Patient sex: F
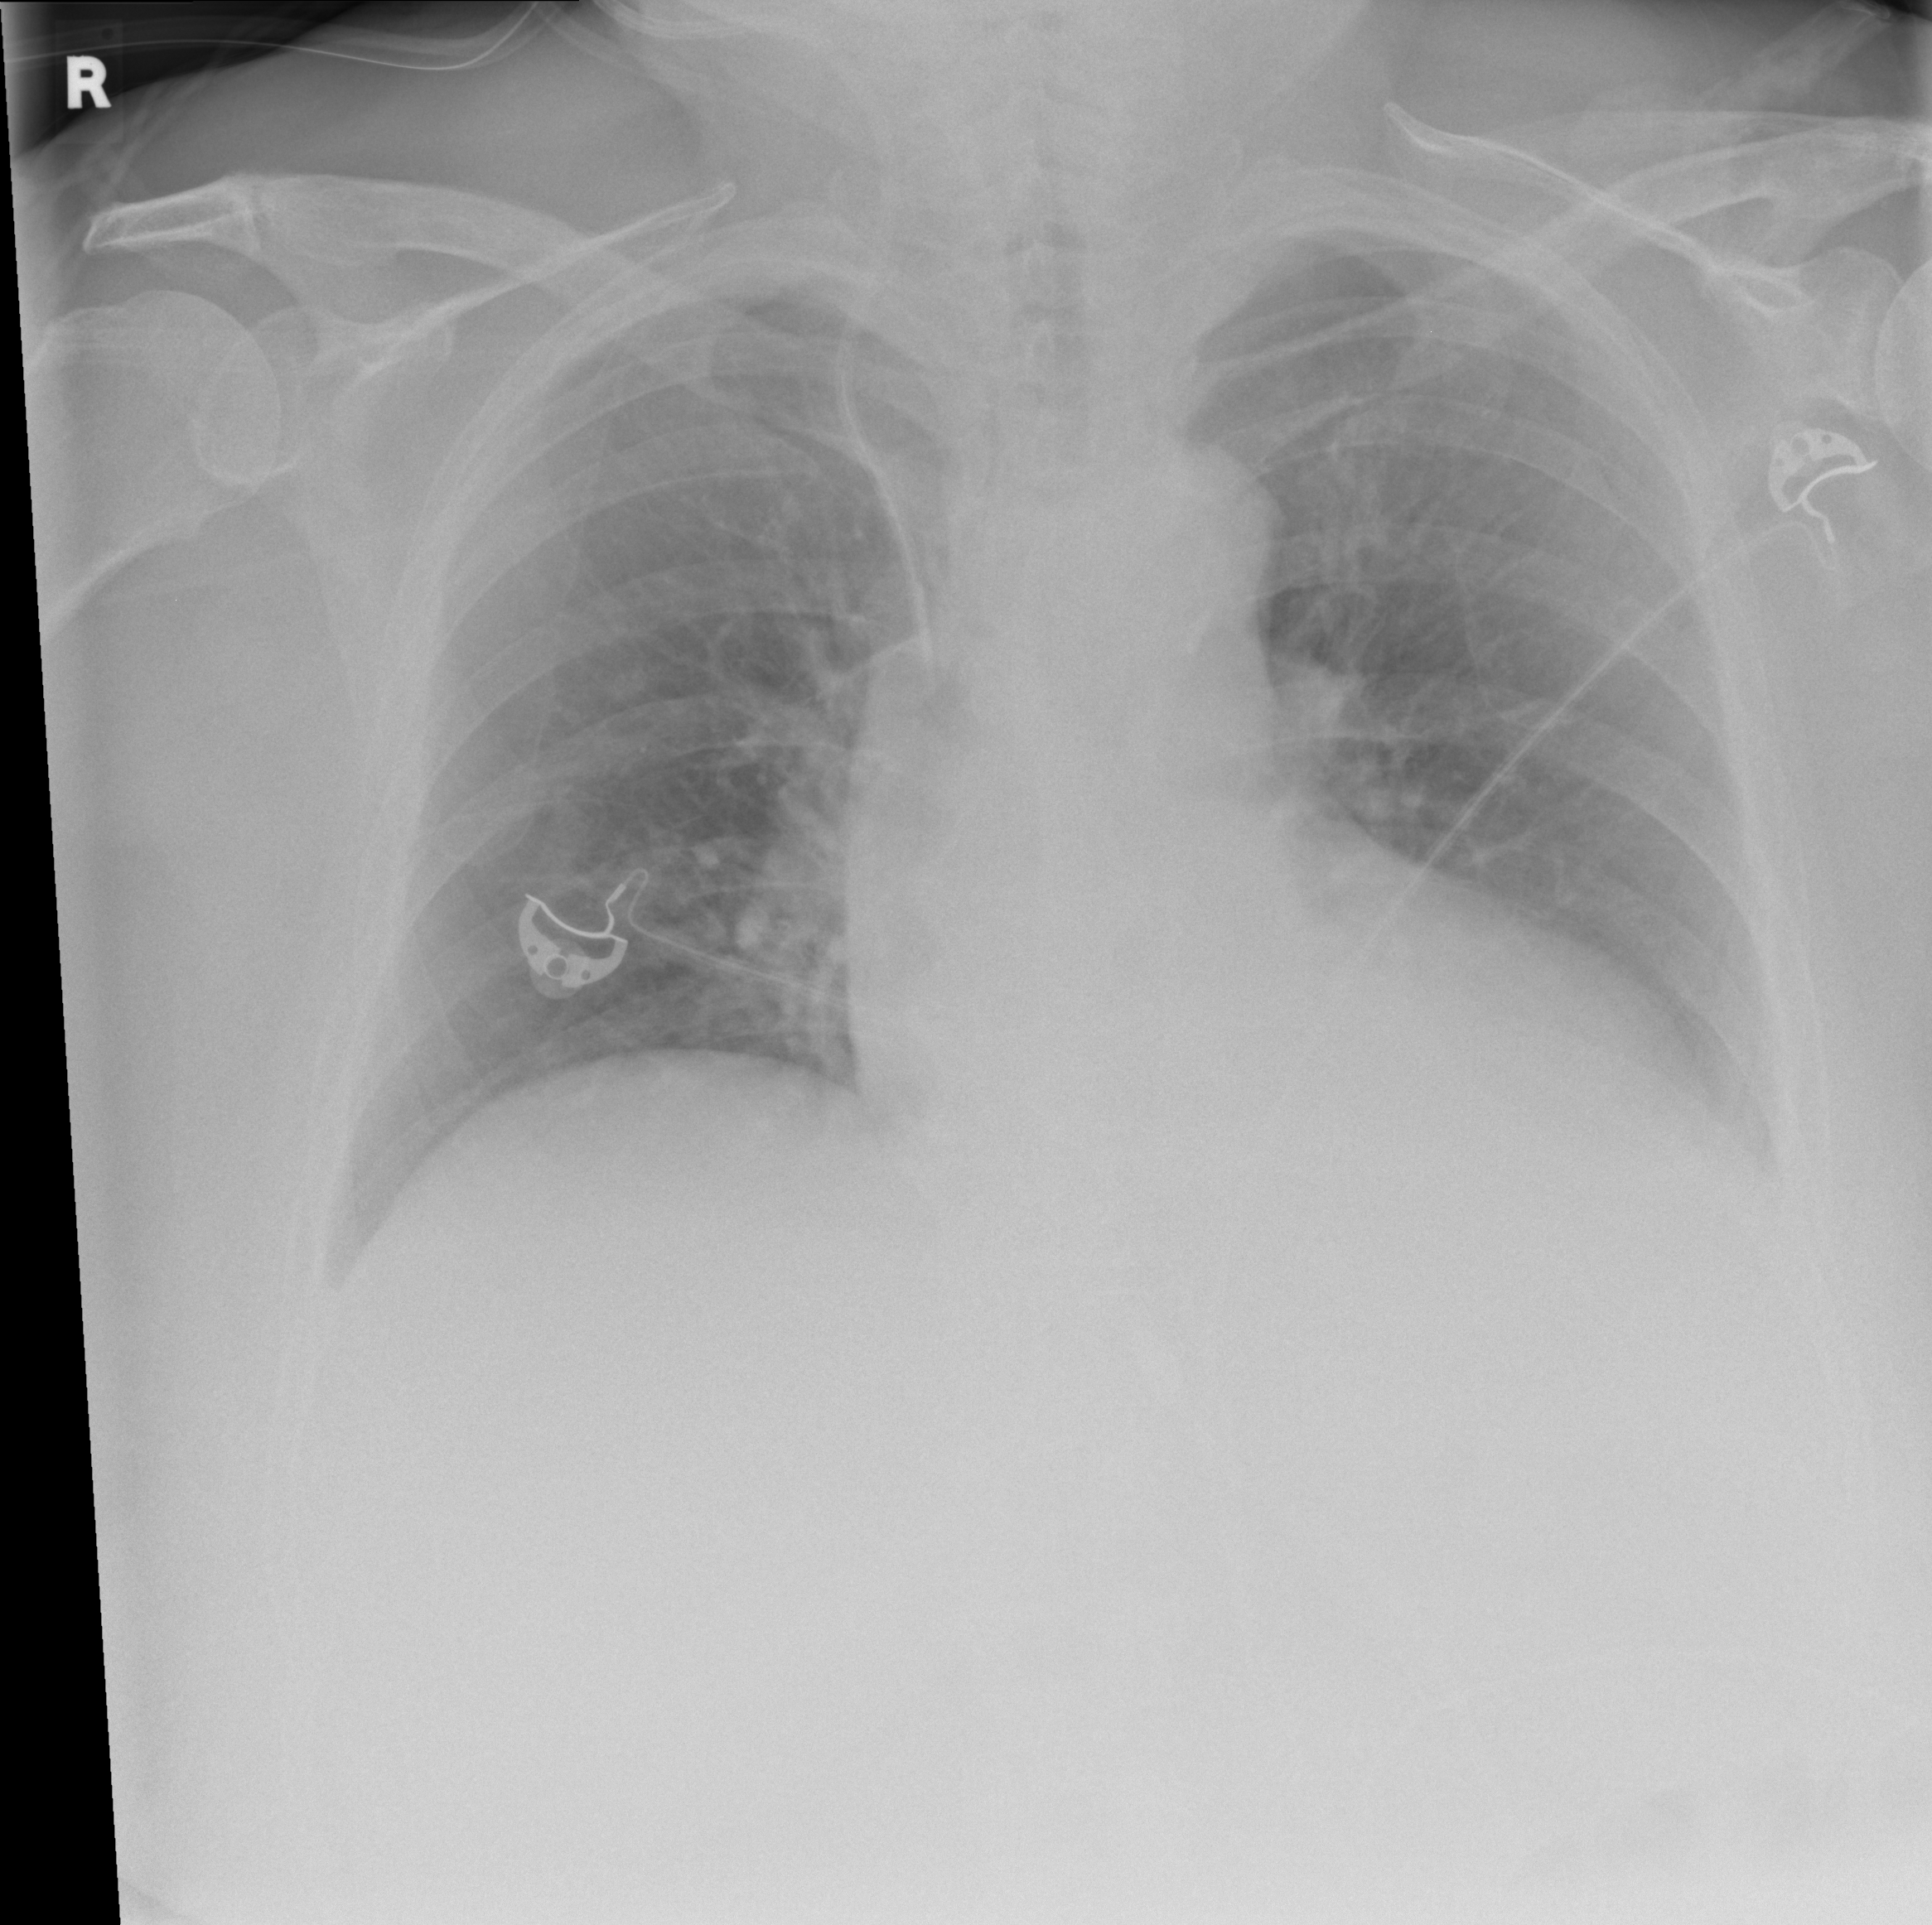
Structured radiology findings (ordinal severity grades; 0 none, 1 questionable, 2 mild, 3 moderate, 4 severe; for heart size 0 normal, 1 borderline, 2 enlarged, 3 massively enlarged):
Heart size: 2
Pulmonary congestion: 1
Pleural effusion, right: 1
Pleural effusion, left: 2
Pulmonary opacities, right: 0
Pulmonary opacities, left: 1
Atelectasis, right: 0
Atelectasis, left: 2